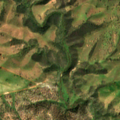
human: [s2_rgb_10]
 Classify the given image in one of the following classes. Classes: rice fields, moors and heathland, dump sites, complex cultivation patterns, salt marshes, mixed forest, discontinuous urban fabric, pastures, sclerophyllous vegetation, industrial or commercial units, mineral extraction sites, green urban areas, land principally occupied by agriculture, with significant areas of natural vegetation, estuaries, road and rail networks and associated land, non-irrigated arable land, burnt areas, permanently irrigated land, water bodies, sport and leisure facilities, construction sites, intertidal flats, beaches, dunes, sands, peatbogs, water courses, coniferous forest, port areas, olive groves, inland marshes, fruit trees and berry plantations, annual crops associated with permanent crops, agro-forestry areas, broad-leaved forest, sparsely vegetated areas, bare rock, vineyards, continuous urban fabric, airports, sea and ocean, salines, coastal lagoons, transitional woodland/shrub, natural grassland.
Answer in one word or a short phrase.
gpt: non-irrigated arable land, land principally occupied by agriculture, with significant areas of natural vegetation, agro-forestry areas, transitional woodland/shrub